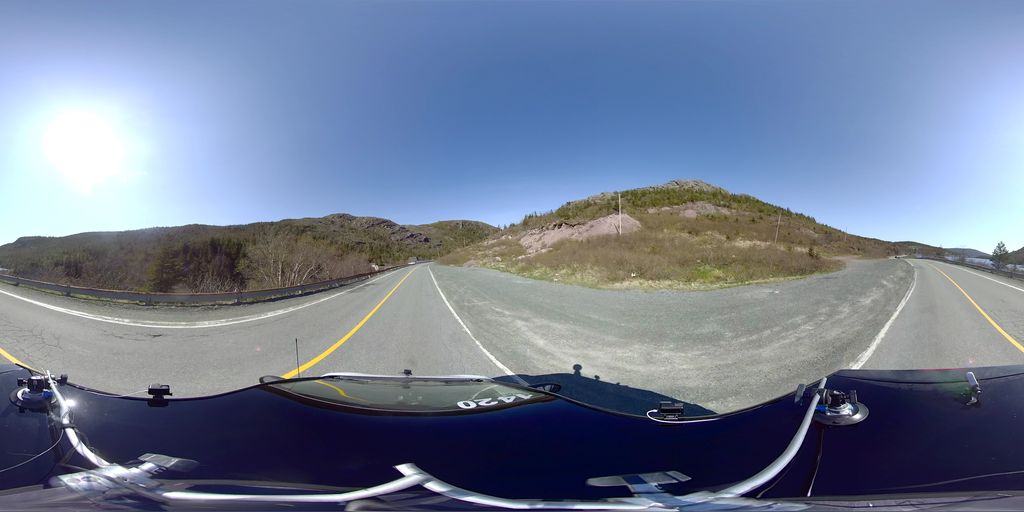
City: st_johns